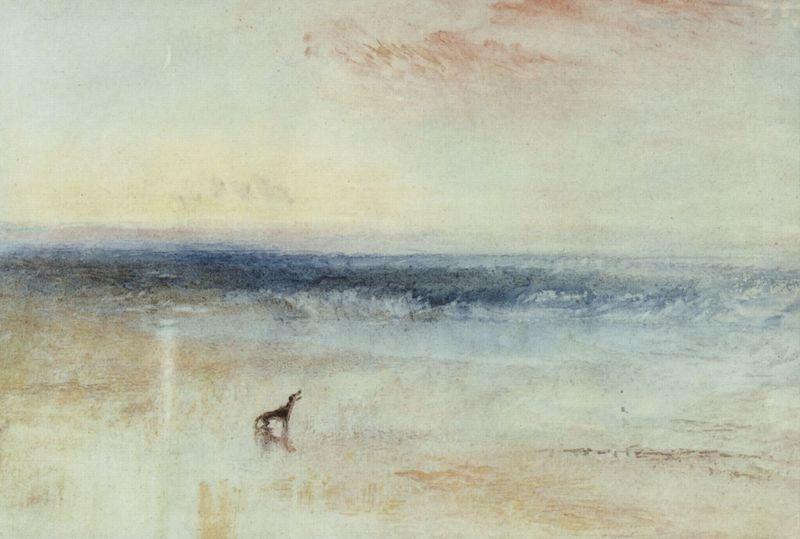
Titel: Morgen nach dem Schiffbruch
Künstler: William Turner
Standort: London
Institution: Courtland Institute Galleries
Schlagwörter: blau, gemälde, himmel, meer, schatten, wasser, weiß, wolken, aquarell, gelb, impressionismus, landschaft, ocker, sand, see, ufer, abend, braun, grau, hell, licht, pastell, schwarz, hund, rot, tier, wolke, beige, erde, horizont, natur, spiegelung, weite, wind, einsam, flach, sonne, england, rosa, hellblau, schwanz, gischt, küste, strand, welle, wellen, studie, leer, dunst, nebel, sonnenuntergang, töne, violett, klein, nebelig, friedrich, laut, romantik, schaum, brandung, dünung, flut, sturm, turner, untergang, wogen, blue, oil, red, white, black, dunkelblau, sitting, yellow, reflexe, glanz, jaune, sitzt, pastellfarben, pink, brown, mond, lichtstrahl, diesig, strahlen, sandstrand, geld, halbmond, blanc, noir, strich, reduziert, schein, gedeckt, heulen, verschwommen, cloud, clouds, sky, maul, rouge, ocean, orange, sea, shore, water, waves, horizon, reflektion, sun, light, reflex, geöffnet, auarell, david, look, impressionism, dog, sketch, tail, ciel, bellen, beach, cloudy, foam, seascape, wave, wet, abstract, bleu, ocre, solitude, gouache, watercolor, feucht, pastel, nuage, nuages, auqarell, wisch, moon, moonlight, mächtig, crest, animal, legs, rose, wischen, pale, sunset, vague, mer, plein air, dawn, unendlichkeit, sable, impressiv, strahelen, jaulen, welen, morning, bellt, eindam, strandhimmel, tourneur, turer, verwässert, alone, hsee, awe, bark, sketchbook, écume, waterolor, barking, brfaun, heult, surf, bellend, aboiement, oceanscape, howling, dackel, howl, yowl, yawl, lone canine, lone coyote, alon, malerei, on site